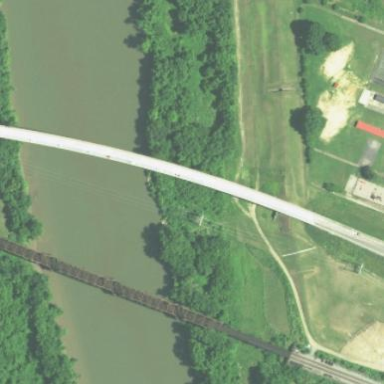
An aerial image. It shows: Man-made bridge.